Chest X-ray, AP view. Patient: 21 years old, sex M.
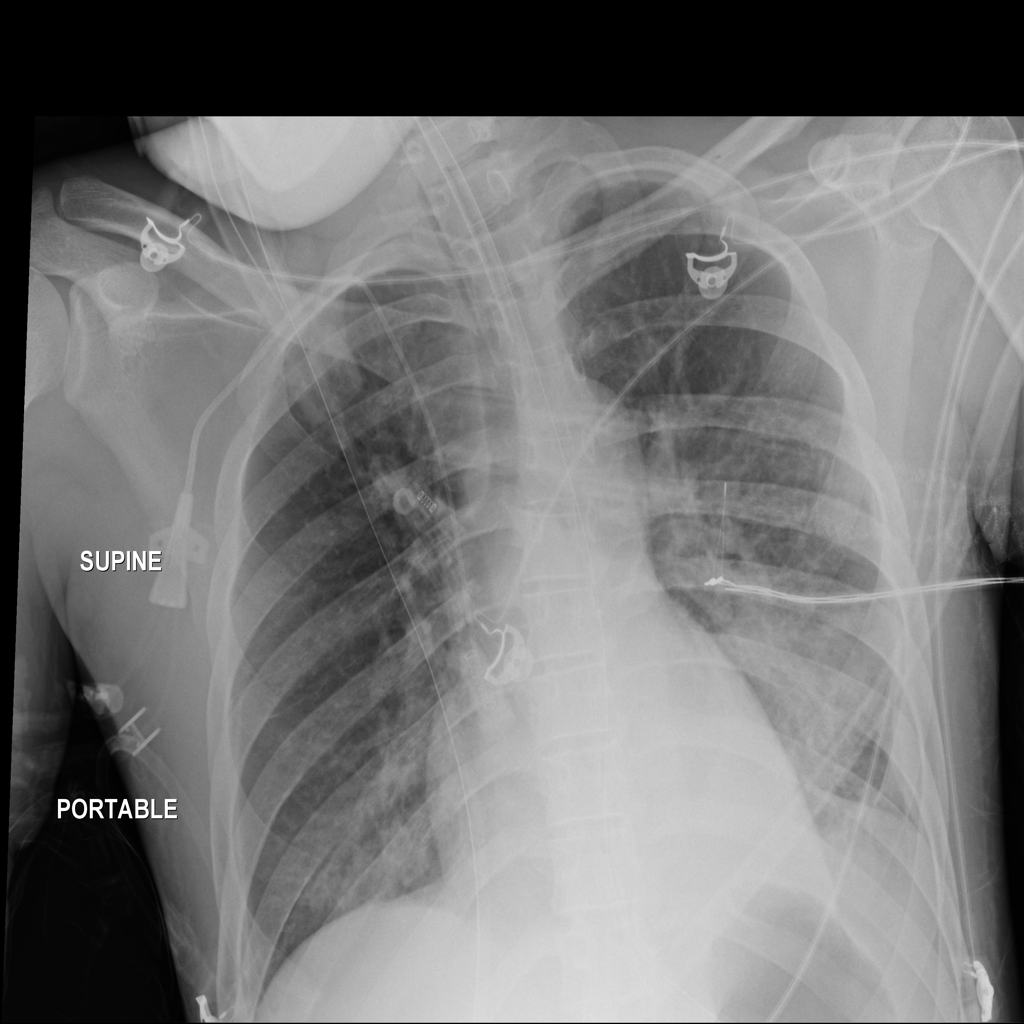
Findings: Infiltration